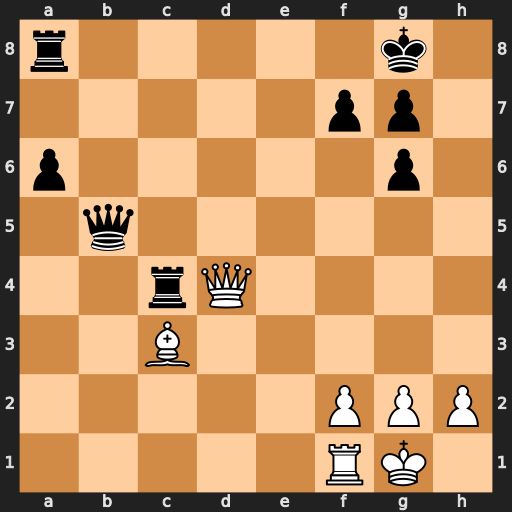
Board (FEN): r5k1/5pp1/p5p1/1q6/2rQ4/2B5/5PPP/5RK1
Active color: w
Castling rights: -
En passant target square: -
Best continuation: Qxg7#